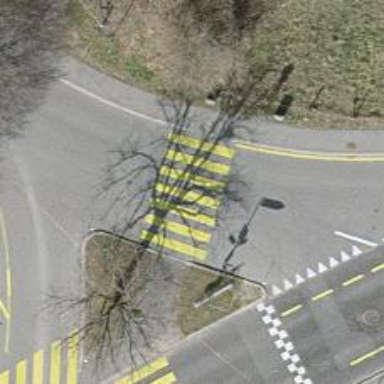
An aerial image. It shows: Zebra crossing on the road.